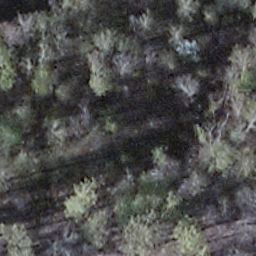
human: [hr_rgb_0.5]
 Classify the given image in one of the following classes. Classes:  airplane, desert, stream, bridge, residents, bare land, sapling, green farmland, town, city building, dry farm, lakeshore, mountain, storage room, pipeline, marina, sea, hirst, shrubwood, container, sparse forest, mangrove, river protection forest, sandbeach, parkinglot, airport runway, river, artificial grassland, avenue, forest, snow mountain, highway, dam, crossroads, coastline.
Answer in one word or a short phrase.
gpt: shrubwood